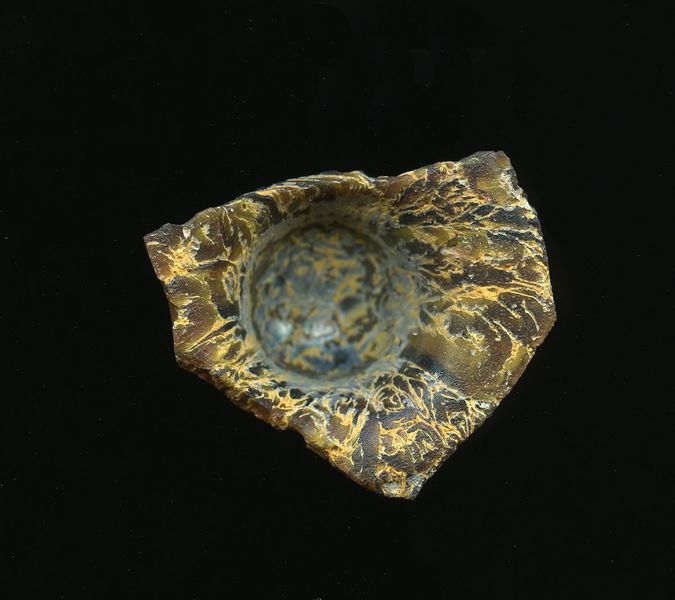
Titel: Fragment eines Gefäßes
Standort: Hamburg
Institution: Museum für Kunst und Gewerbe Hamburg
Schlagwörter: glas, antike, geschnitten, kaiserzeit, gepresst, aufbewahrung, schankgeschirr, gefäß, behälter, frühe kaiserzeit, prinzipat, römische, mittlere, späte